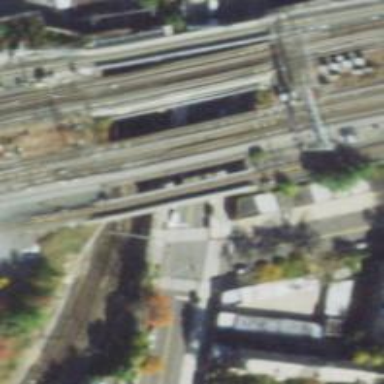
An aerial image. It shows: Bridge with electrified railway tracks.